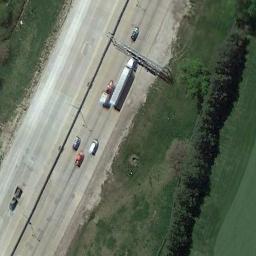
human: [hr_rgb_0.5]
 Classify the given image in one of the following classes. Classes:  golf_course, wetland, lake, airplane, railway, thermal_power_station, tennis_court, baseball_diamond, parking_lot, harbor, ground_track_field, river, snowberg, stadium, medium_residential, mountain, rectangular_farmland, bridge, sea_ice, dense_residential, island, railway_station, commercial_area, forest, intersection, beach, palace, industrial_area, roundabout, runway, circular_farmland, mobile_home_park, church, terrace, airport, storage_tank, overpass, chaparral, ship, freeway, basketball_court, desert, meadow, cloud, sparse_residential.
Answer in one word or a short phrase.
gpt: freeway